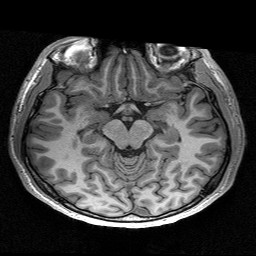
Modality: T1w
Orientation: coronal
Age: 18
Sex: male
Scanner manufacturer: siemens
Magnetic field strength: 3 T
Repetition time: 2.53 s
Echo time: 0.00267 s